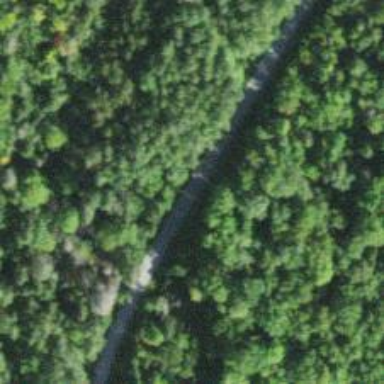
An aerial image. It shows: Abandoned railway running parallel to unclassified road. The railway has historical significance.